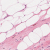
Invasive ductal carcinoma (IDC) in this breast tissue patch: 0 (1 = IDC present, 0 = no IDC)